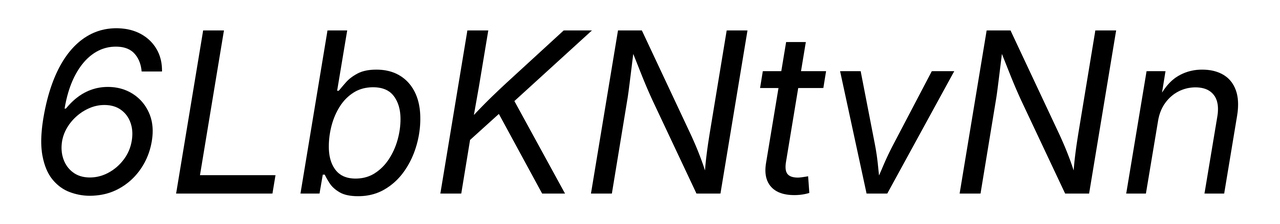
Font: Inter-Italic_Italic